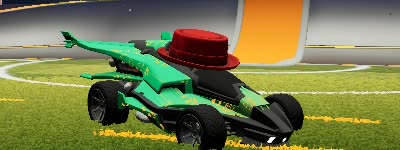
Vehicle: aftershock